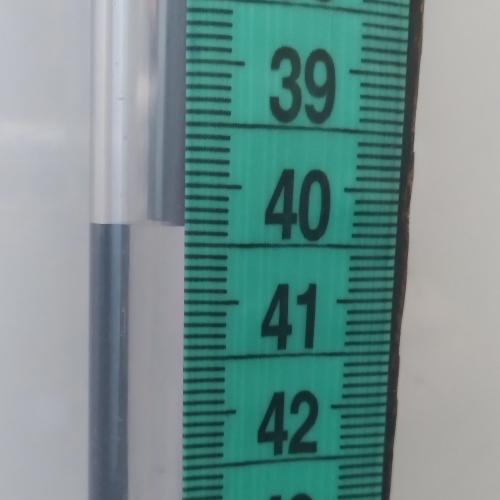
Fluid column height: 40.3 cm